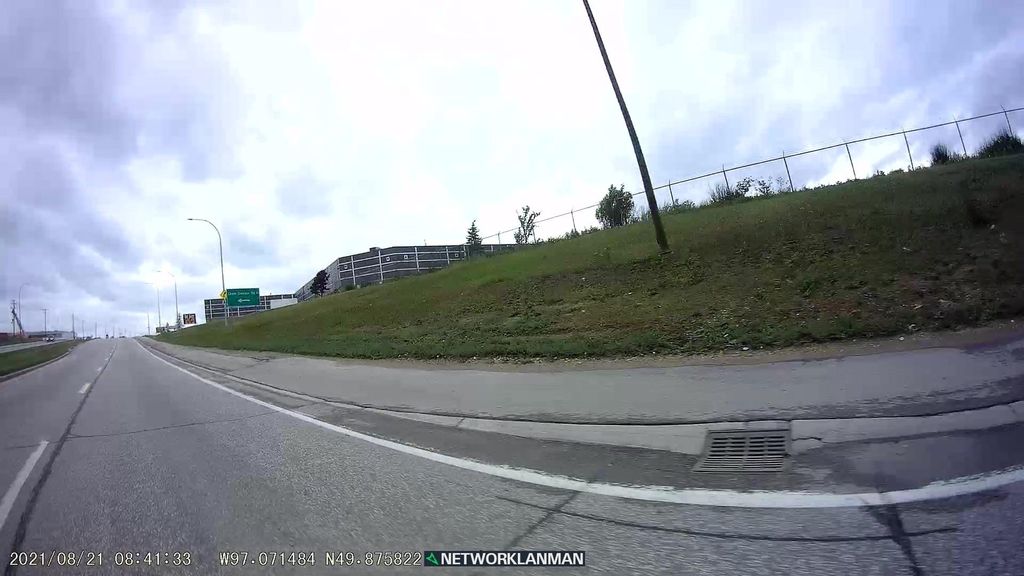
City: winnipeg